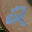
Label: 2